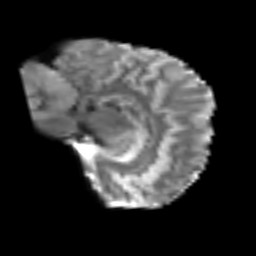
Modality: T2w
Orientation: sagittal
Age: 31
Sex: female
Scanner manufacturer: siemens
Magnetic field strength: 3 T
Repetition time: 6.1 s
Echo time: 0.101 s